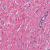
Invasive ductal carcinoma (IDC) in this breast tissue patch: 1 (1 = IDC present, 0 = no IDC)